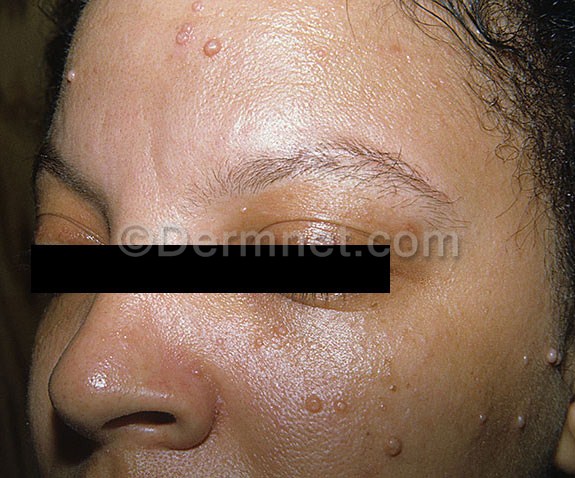
Disease: Herpes HPV and other STDs Photos